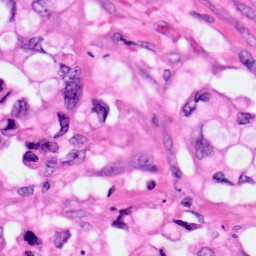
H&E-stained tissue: Pancreatic